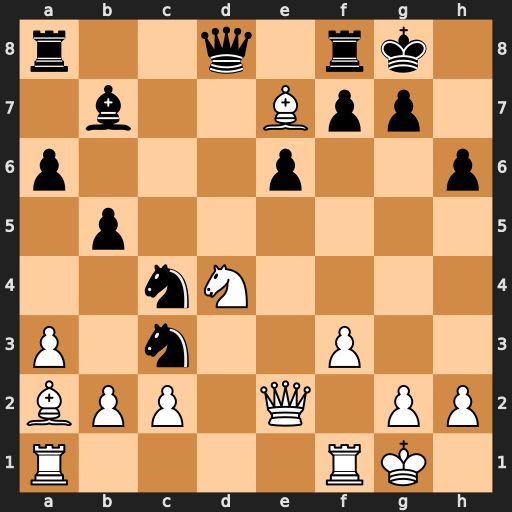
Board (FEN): r2q1rk1/1b2Bpp1/p3p2p/1p6/2nN4/P1n2P2/BPP1Q1PP/R4RK1
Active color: w
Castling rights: -
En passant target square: -
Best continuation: Qxc4 bxc4 Bxd8 Rfxd8 bxc3